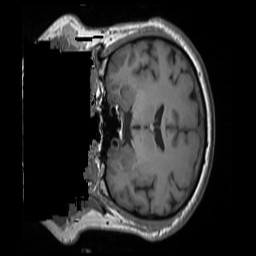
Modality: T1w
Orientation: coronal
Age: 60
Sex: male
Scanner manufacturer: siemens
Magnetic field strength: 3 T
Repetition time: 1.55 s
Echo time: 0.00234 s